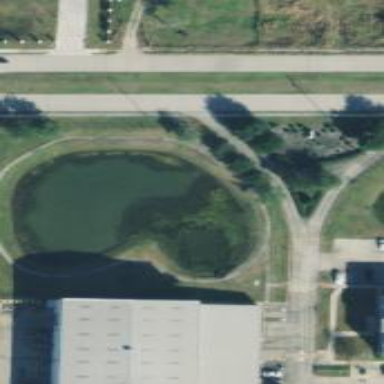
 creating natural and serene environment."